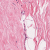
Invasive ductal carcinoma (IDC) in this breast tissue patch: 0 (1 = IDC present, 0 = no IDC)